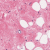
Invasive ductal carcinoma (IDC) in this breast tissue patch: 0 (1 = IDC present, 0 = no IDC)